Question: I've seen this done on a few apps:

Can anyone suggest a starting point on how to do this? I've done some work with the Interface builder and Cocoa, but nothing this fancy. The requirements are to be able to display a window on demand under a particular menubar icon, and have the user be able to interact with it (buttons and text fields). Not asking for a full blown solution (unless one exists), just a friendly push in the right direction...
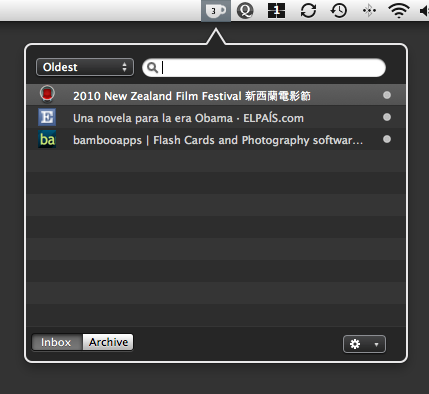
Answer: I stumbled upon this: <URL>
Matt Gemmell made a very nice class for these kinds of windows 'MAAttachedWindow'